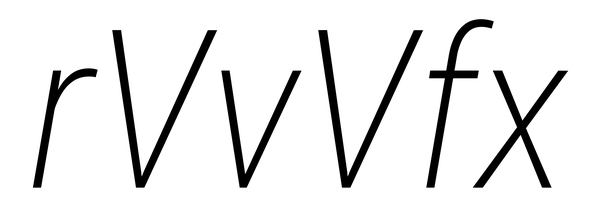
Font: Roboto-Italic_Condensed_ExtraLight_Italic